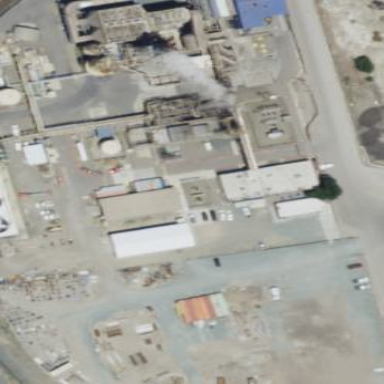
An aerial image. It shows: Industrial area with power plant.